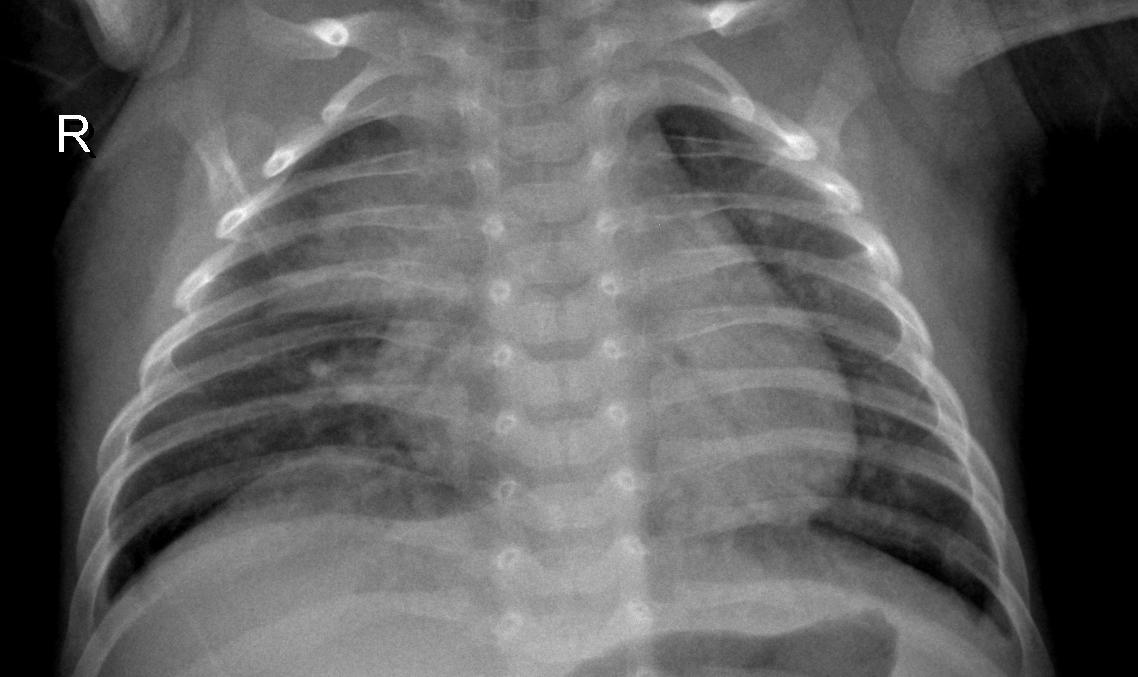
Diagnosis: PNEUMONIA